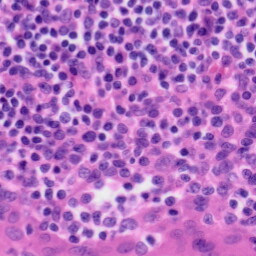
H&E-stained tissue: Tonsil